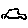
Label: car